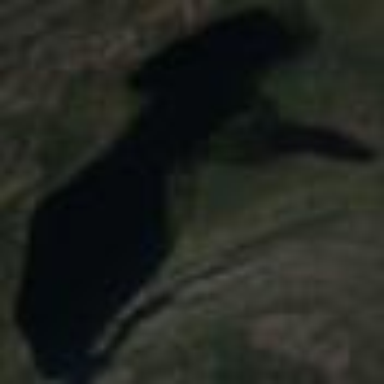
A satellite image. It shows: Lake with natural water.